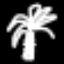
Label: palm tree